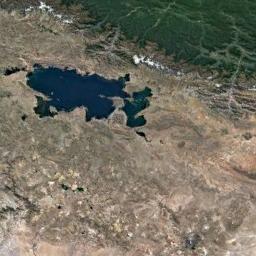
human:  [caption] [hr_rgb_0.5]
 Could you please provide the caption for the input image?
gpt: The dark blue lake lies in a wasteland and the forest is next to the farmland .

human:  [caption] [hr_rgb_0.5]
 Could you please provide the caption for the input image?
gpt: The lake was long and thin .

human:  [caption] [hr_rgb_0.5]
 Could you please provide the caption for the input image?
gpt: Many trees are beside the lake .

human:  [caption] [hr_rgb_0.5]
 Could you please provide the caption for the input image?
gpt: An irregularly shaped blue lake is surrounded by yellow-brown mountains with a green area next to it .

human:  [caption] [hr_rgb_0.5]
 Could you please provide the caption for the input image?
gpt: The lakes are in a yellow desert beside a green forest .